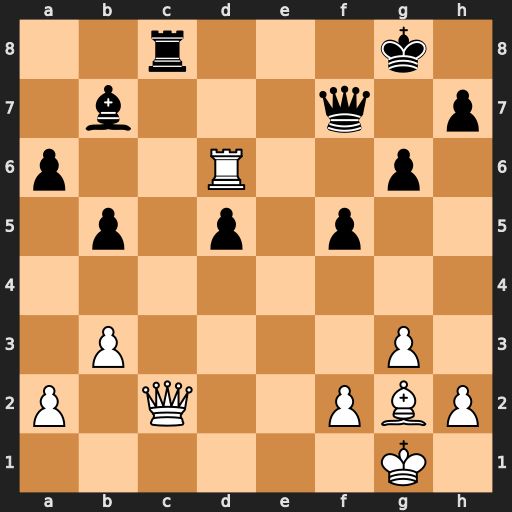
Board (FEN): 2r3k1/1b3q1p/p2R2p1/1p1p1p2/8/1P4P1/P1Q2PBP/6K1
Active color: w
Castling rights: -
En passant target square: -
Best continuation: Qxc8+ Bxc8 Bxd5 Qxd5 Rxd5